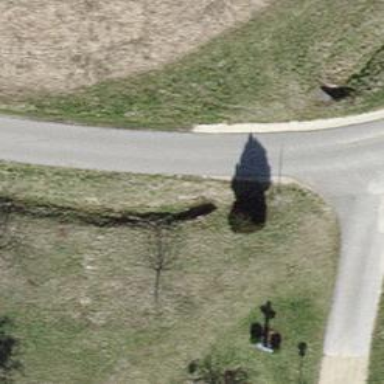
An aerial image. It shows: Historic wayside cross.